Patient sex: F
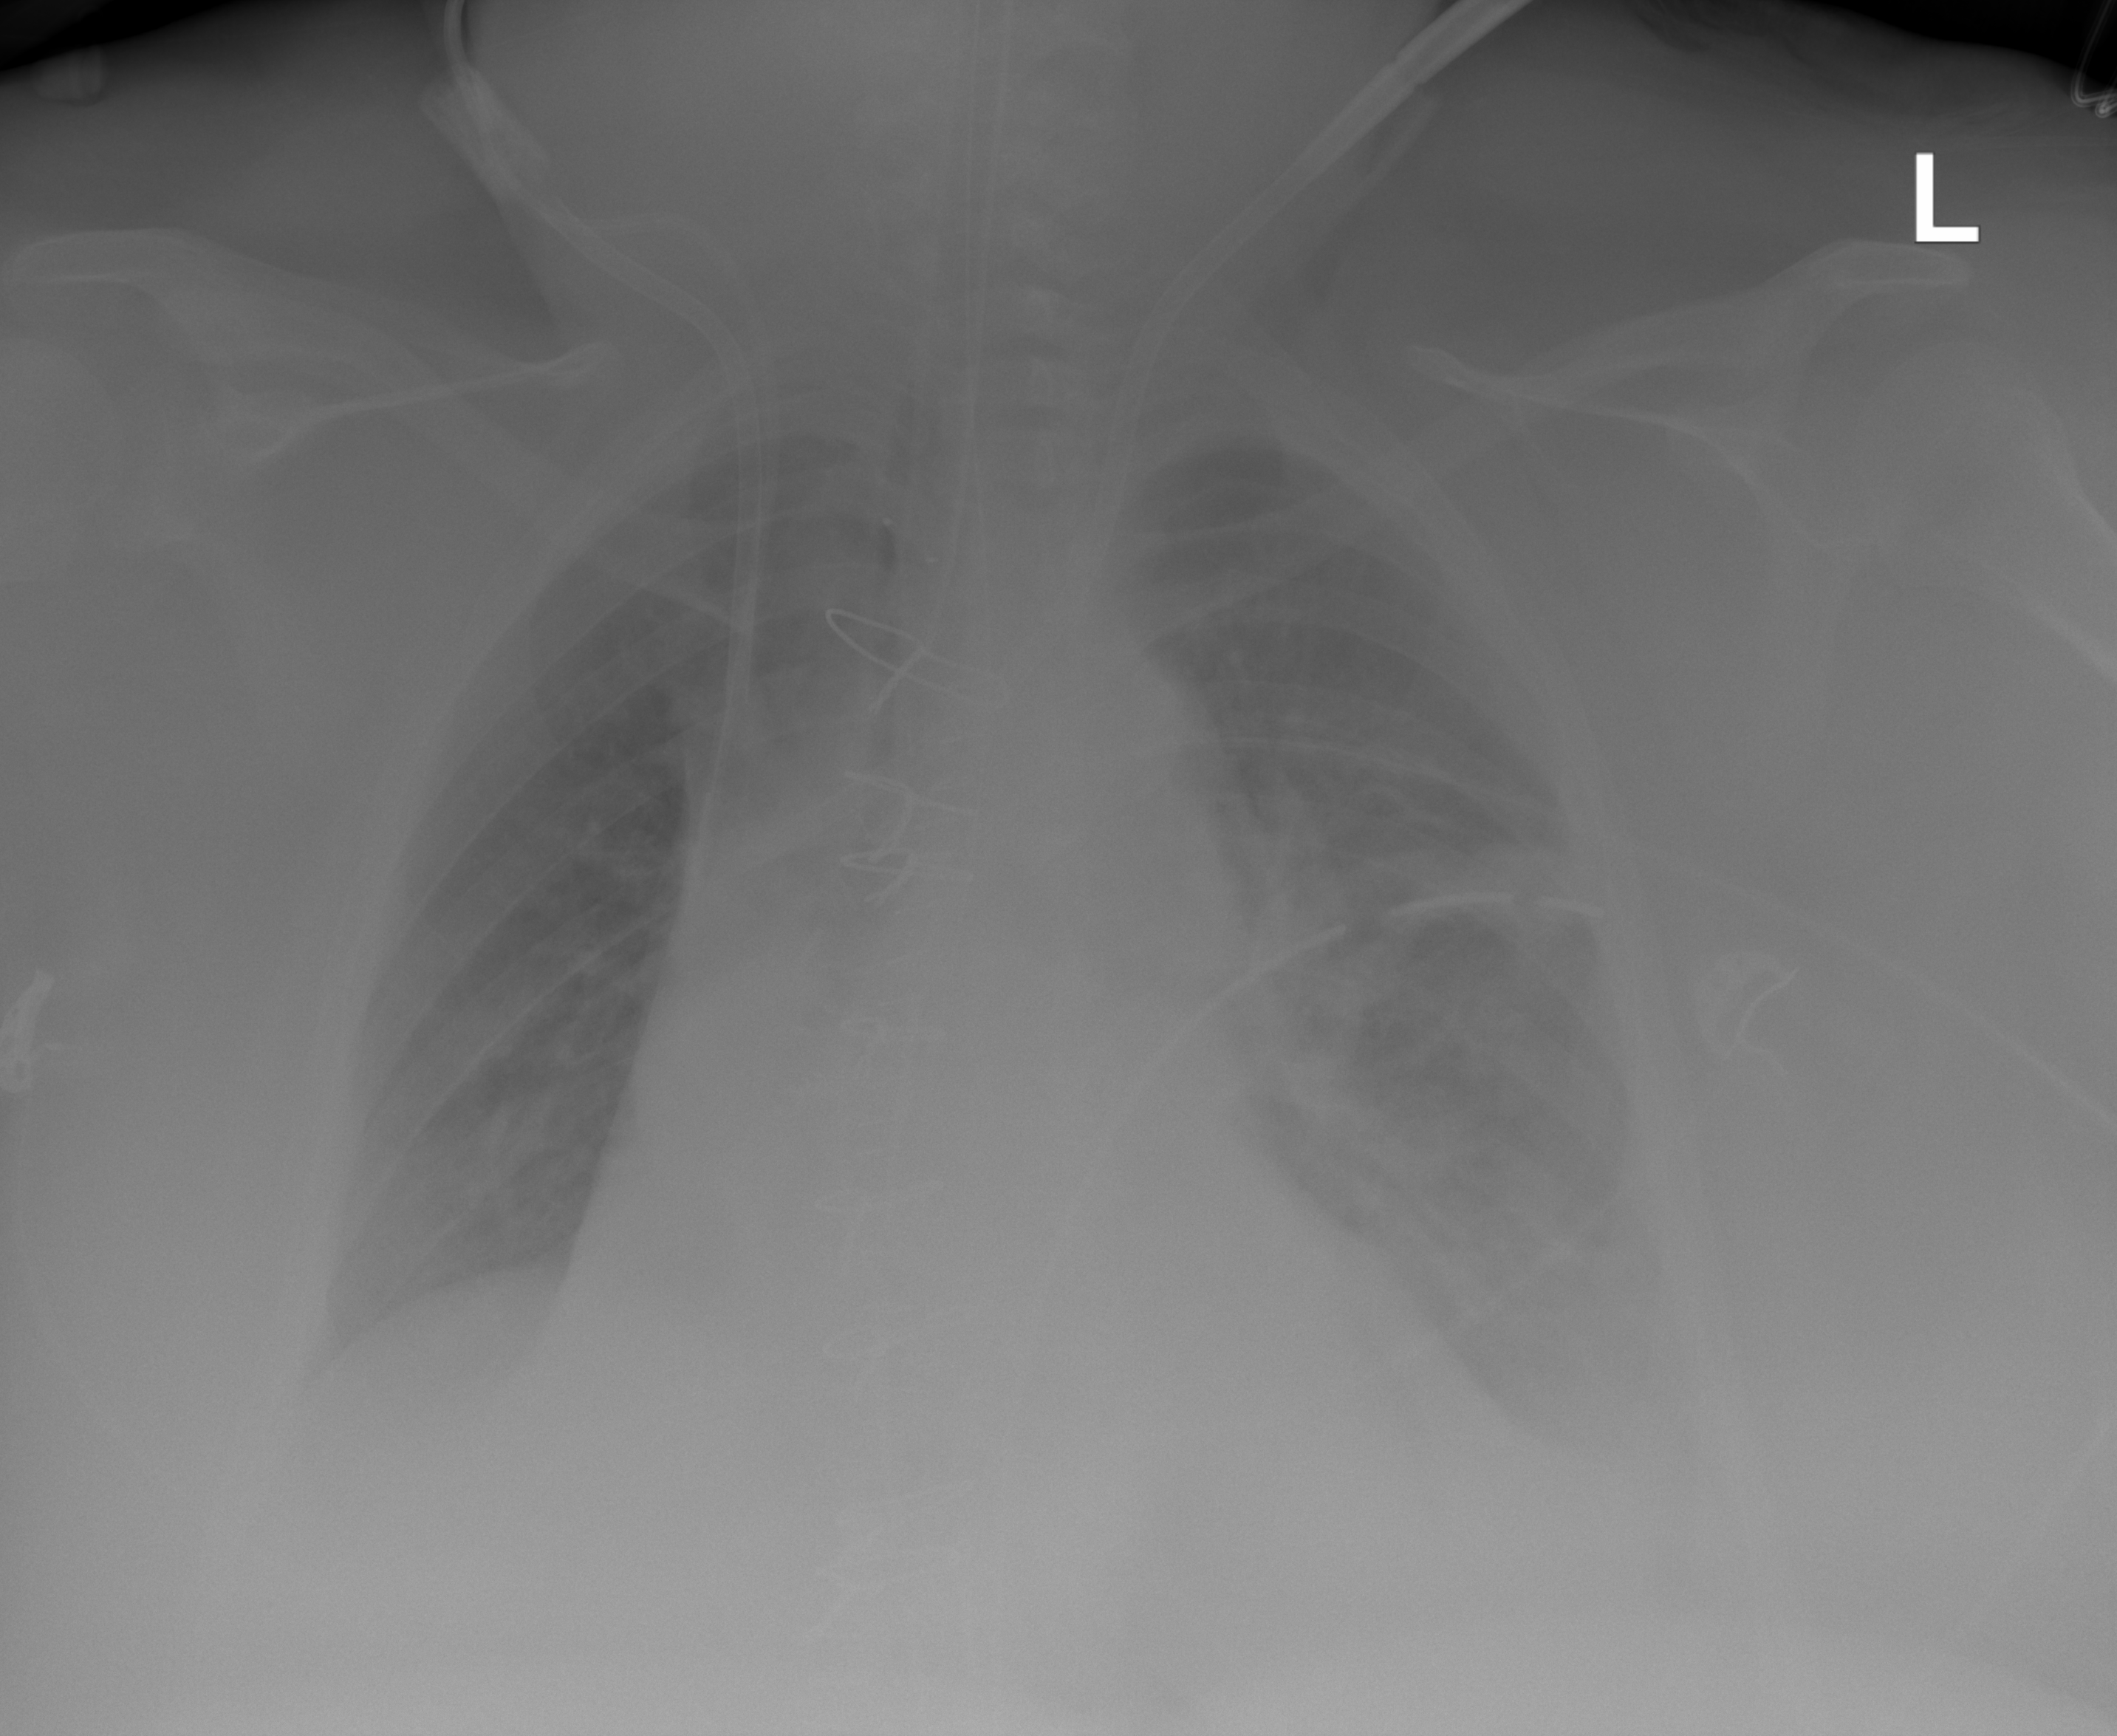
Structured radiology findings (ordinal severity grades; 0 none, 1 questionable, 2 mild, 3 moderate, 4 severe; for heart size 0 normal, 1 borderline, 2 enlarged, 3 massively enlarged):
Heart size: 2
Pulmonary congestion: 2
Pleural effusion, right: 0
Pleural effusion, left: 2
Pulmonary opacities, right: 0
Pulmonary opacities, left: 0
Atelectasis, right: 0
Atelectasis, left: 2